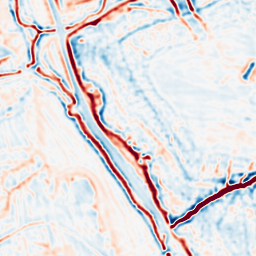
Category: multiscale
Decomposition family: log
Decomposition parameters: sigma: 2
Upsampling method: sinc_blackman
Upsampling parameters: scale: 2
kernel_size: 4
Upsampling scale: 2